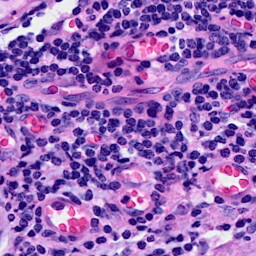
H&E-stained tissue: Breast